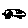
Label: car